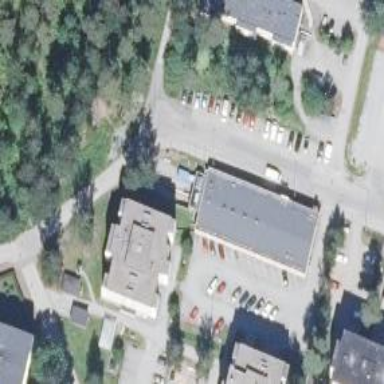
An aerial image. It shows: Supermarket.